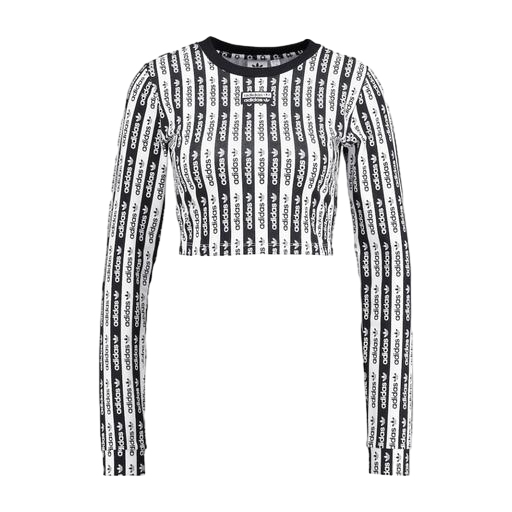
black long-sleeve striped box crop top, black and white long sleeved shirt, long-sleeve top, white background